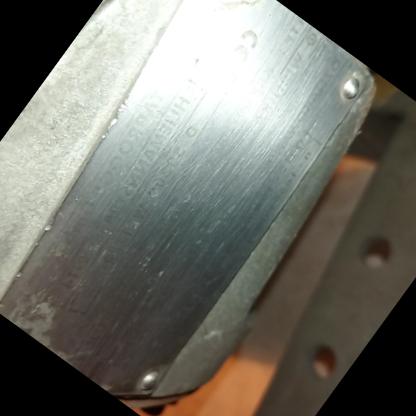
Klasa: tabliczka-znamionowa